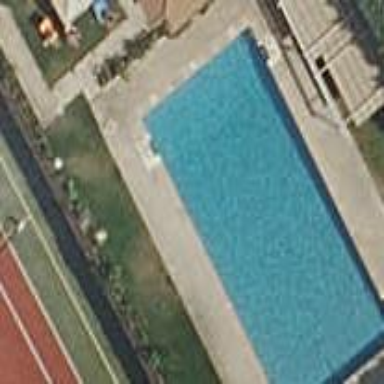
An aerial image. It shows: Swimming pool located in leisure land.